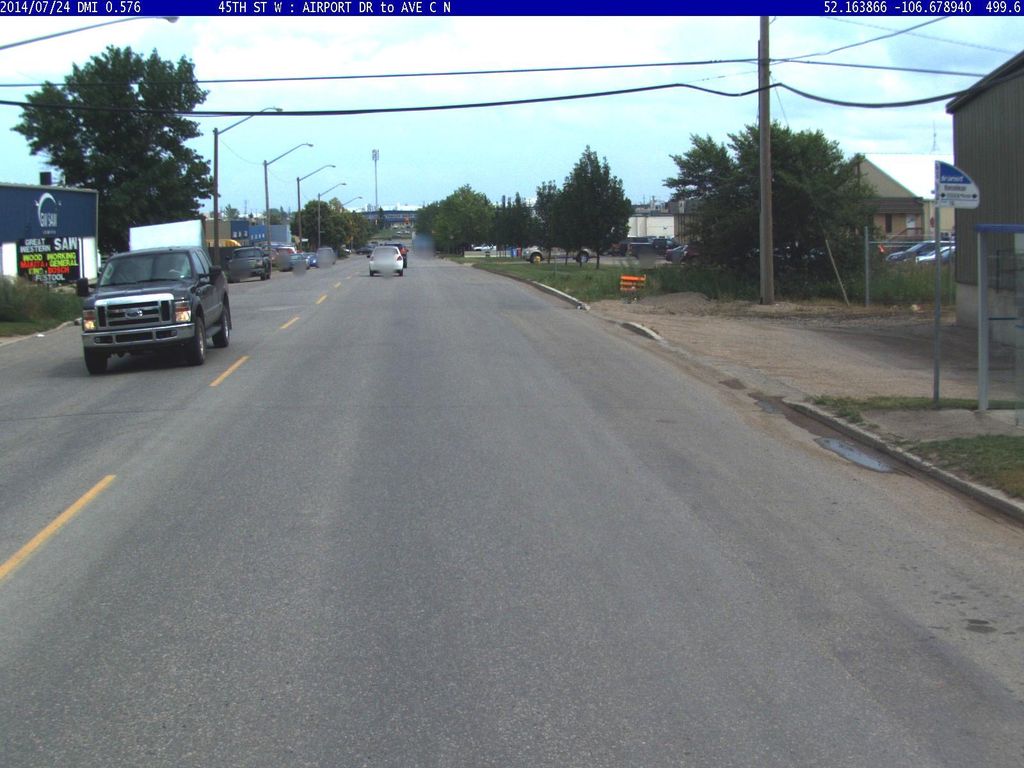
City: saskatoon